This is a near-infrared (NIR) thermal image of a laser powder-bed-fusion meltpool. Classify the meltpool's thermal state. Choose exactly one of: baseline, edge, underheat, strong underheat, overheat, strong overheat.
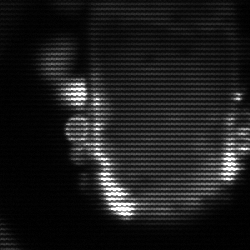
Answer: baseline